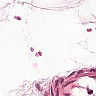
Metastatic tissue present: no